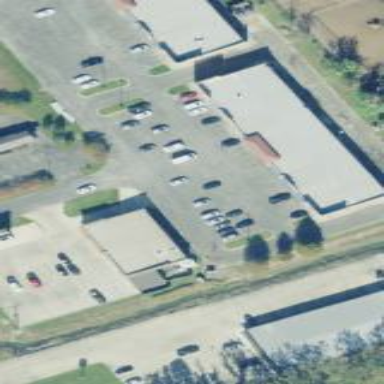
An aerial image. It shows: Retail building.